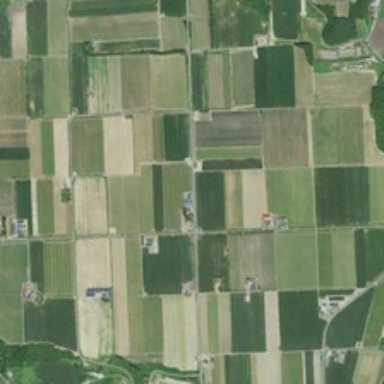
Many pieces of farmlands are together .